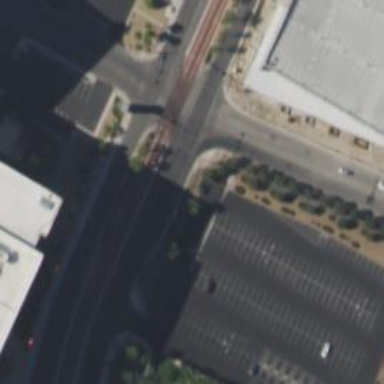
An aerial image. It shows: Solid stop line on the road marking.